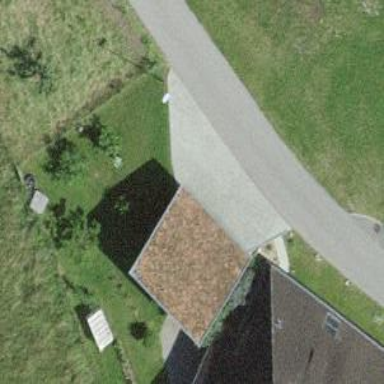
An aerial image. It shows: View of roof of building.